Question: After using NSight to profile my CUDA app, I see this under "Issue Efficiency":

After clicking the helpful Help link in the panel pictured above, I found this description in the docs:
-- The compute resources required by the instruction are not yet available.
Any suggestions on figuring out which compute resources are not yet available, and why?
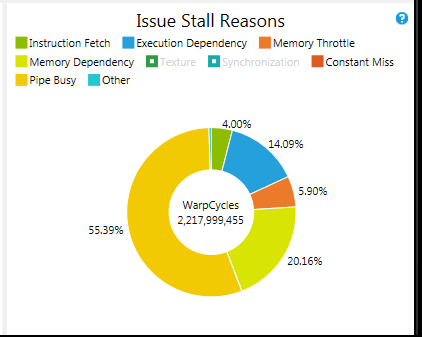
Answer: You can run pipe Utilization experiments to see what's busy. From the <URL>:
> Each Streaming Multiprocessor (SM) of a CUDA device features numerous
hardware units that are specialized in performing specific task. At
the chip level those units provide execution pipelines to which the
warp schedulers dispatch instructions to. For example, texture units
provide the ability to execute texture fetches and perform texture
filtering. Load/Store units fetch and save data to memory.
Understanding the utilization of those pipelines and knowing how close
they are to the peak performance of the target device are key
information for analyzing the efficiency of executing a kernel; and
also allows to identify performance bottlenecks caused by
oversubscribing to a certain type of pipeline.